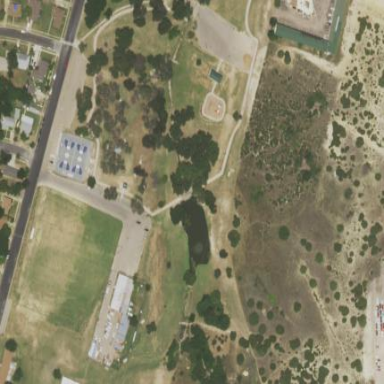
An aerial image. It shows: Recreation ground that serves as park.